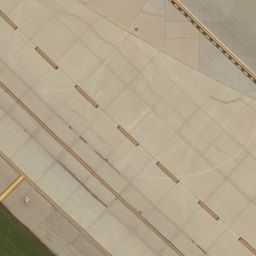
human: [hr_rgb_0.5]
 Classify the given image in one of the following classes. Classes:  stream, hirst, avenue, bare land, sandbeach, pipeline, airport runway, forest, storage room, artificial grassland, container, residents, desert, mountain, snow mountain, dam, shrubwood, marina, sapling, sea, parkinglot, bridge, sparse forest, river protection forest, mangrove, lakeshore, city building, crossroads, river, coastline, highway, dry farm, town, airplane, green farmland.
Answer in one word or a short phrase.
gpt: airport runway